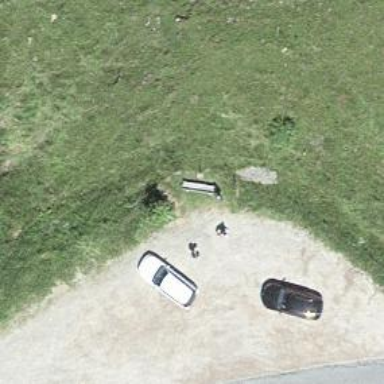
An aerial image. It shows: Bench.